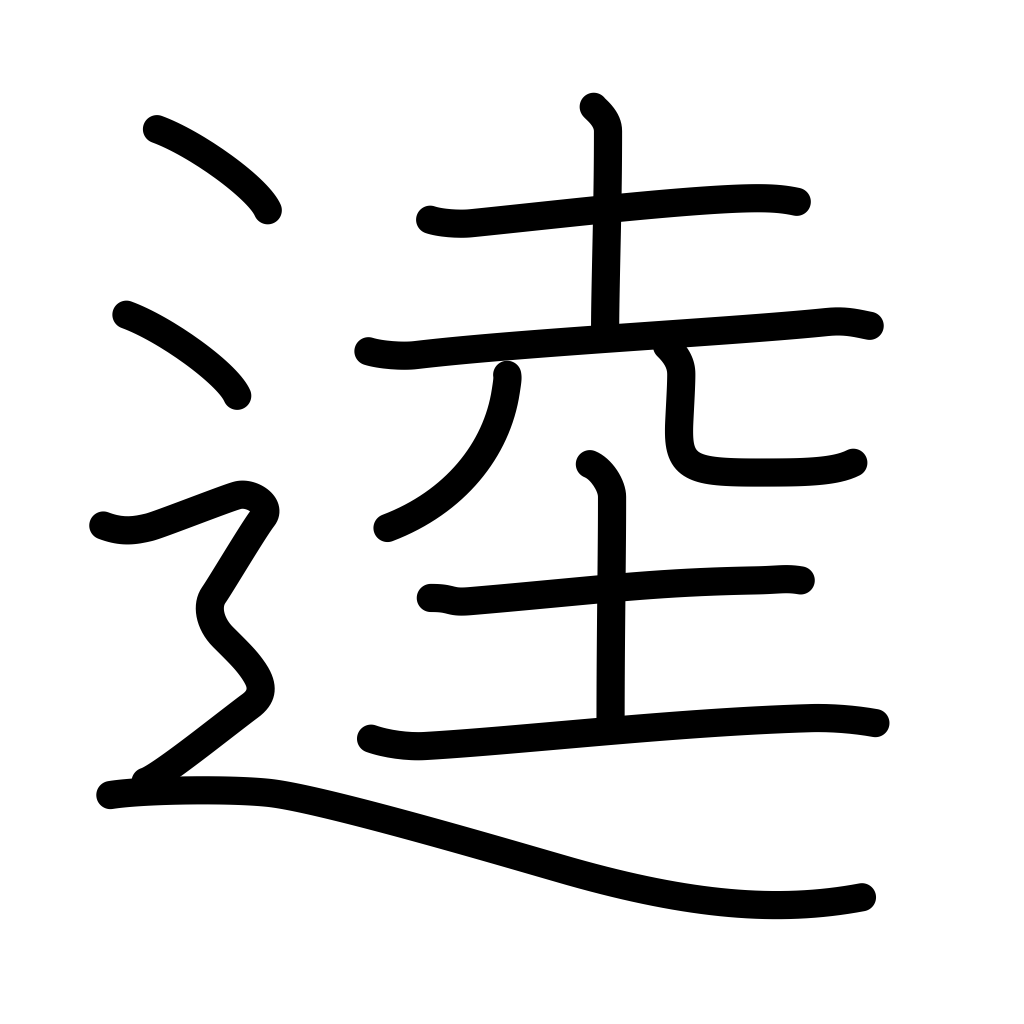
Meaning: broad road